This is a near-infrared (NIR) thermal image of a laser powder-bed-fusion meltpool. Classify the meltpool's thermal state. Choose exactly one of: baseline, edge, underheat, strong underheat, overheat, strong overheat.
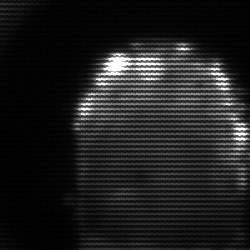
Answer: baseline